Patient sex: M
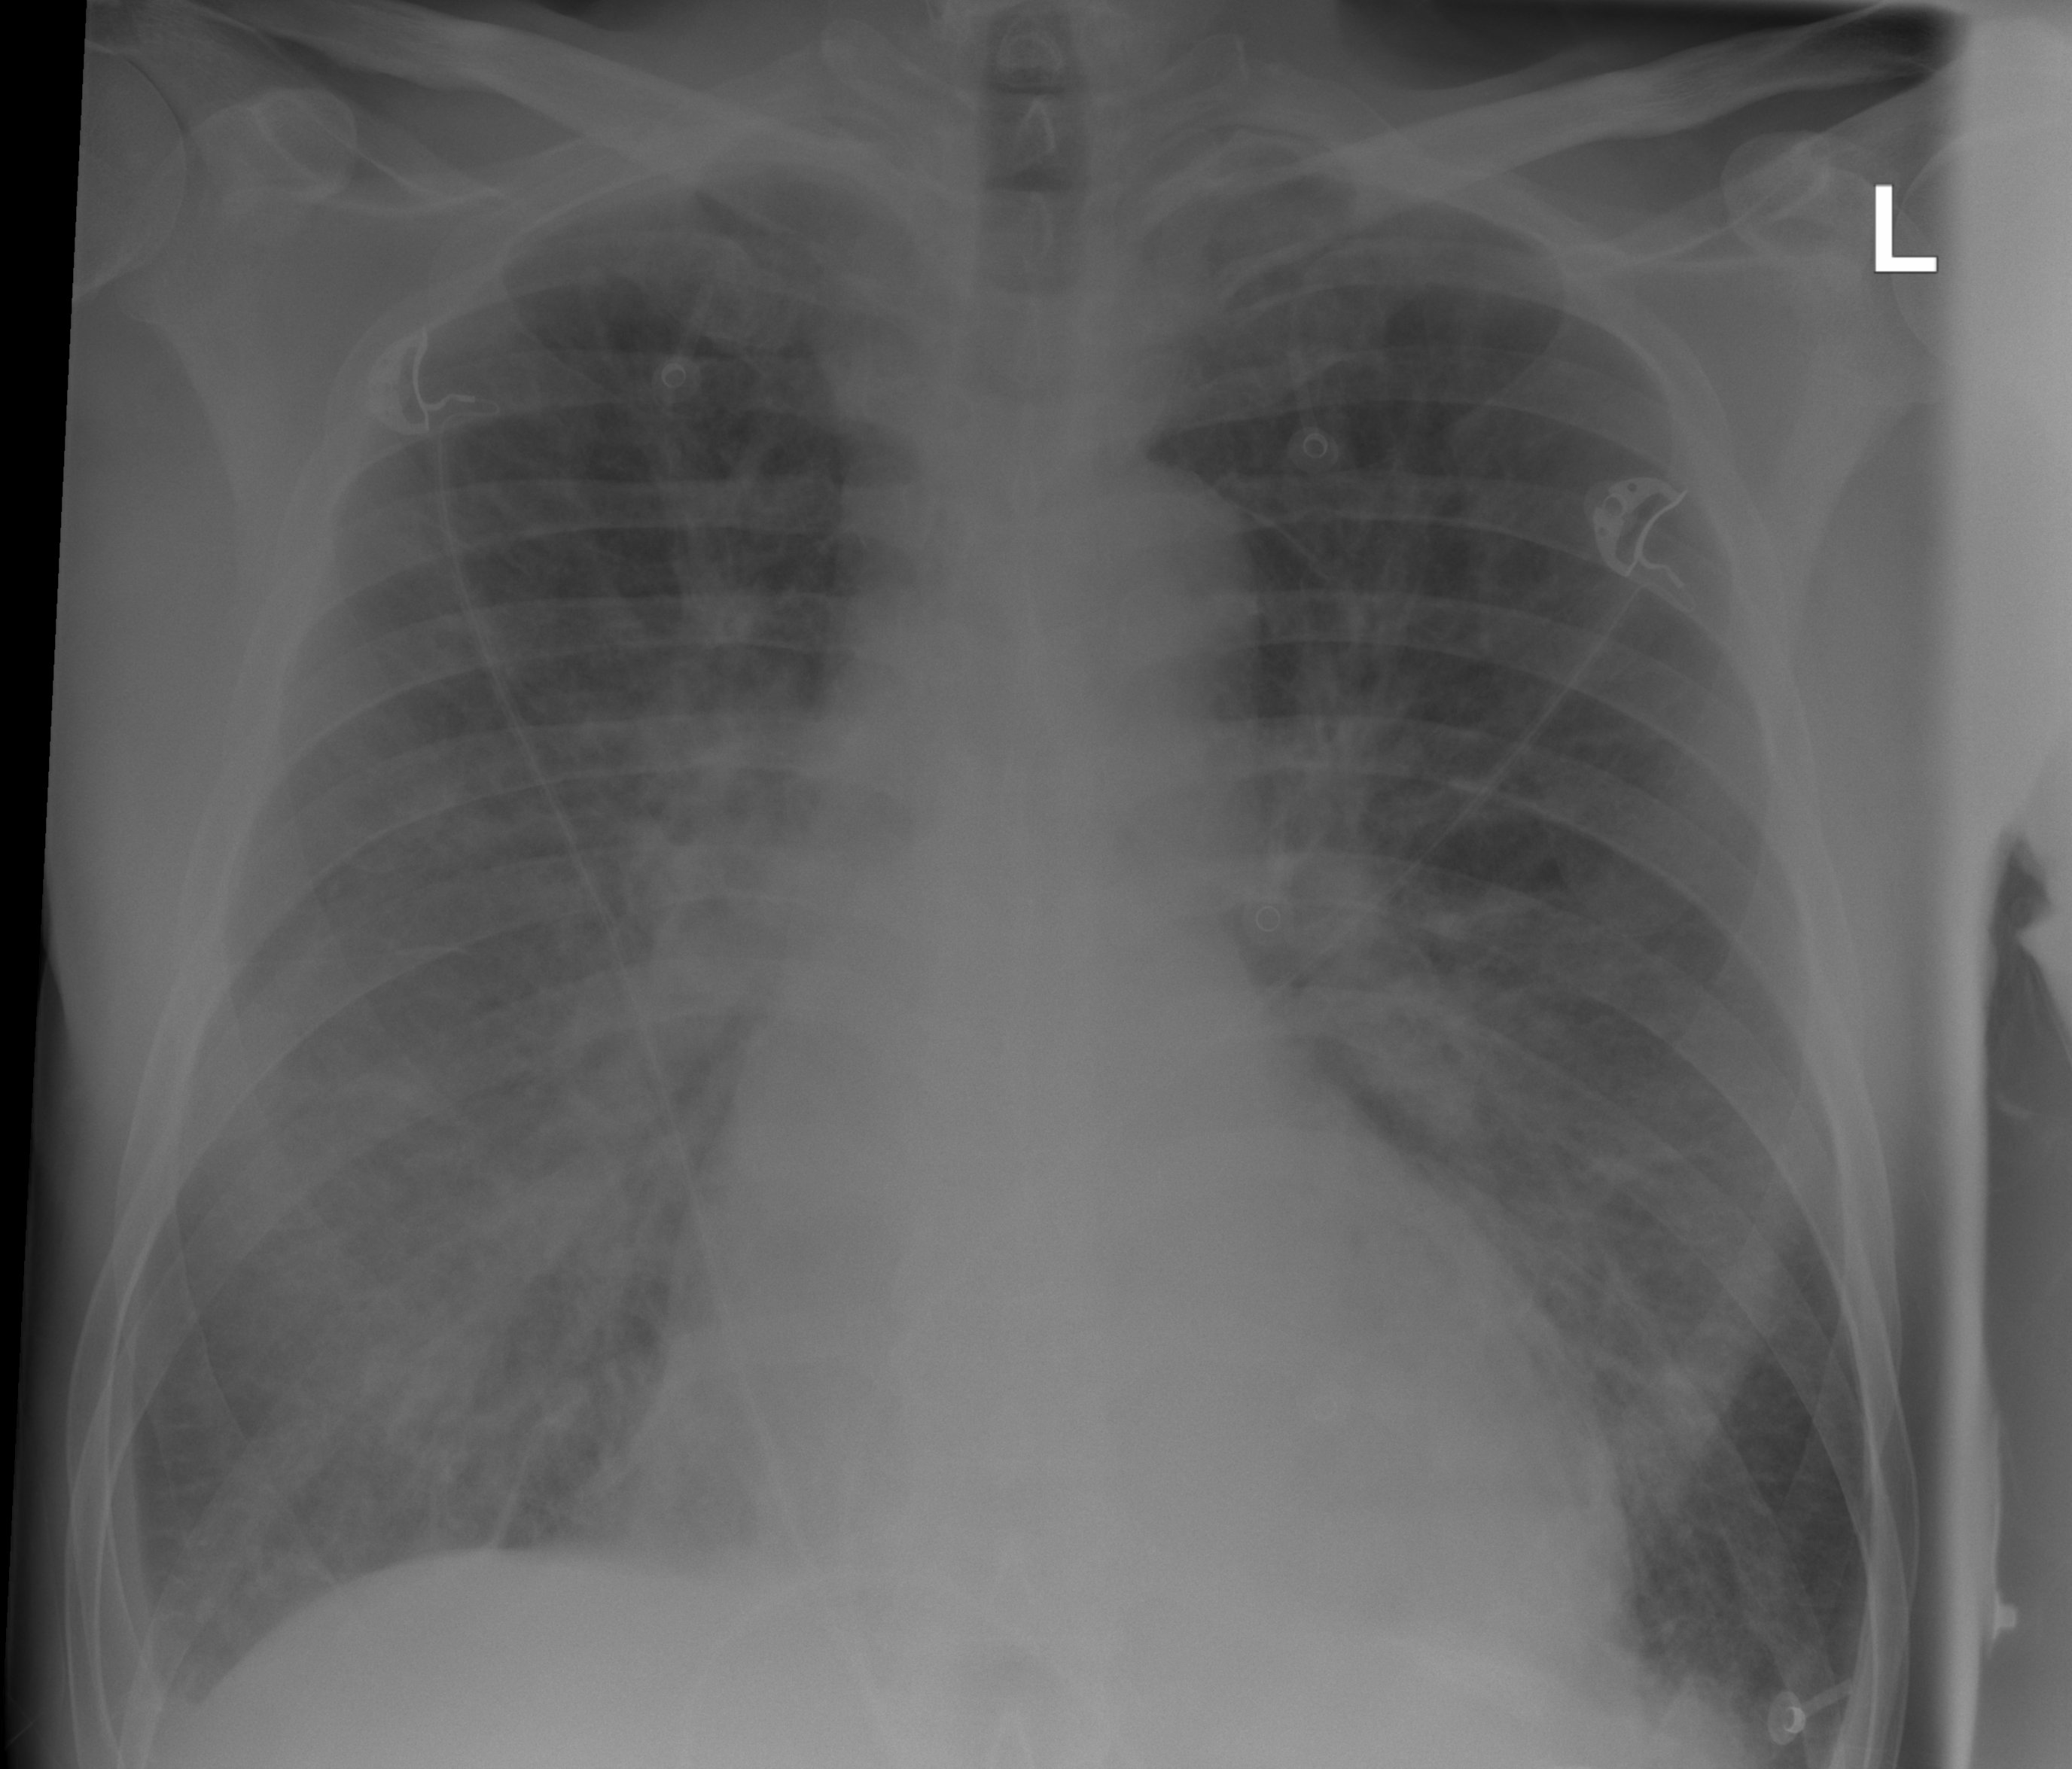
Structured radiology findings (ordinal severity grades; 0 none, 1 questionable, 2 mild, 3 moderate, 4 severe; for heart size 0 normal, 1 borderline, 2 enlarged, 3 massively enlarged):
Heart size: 2
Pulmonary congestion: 3
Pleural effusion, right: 2
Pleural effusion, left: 0
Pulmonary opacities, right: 2
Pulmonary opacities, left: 0
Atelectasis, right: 2
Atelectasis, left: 0